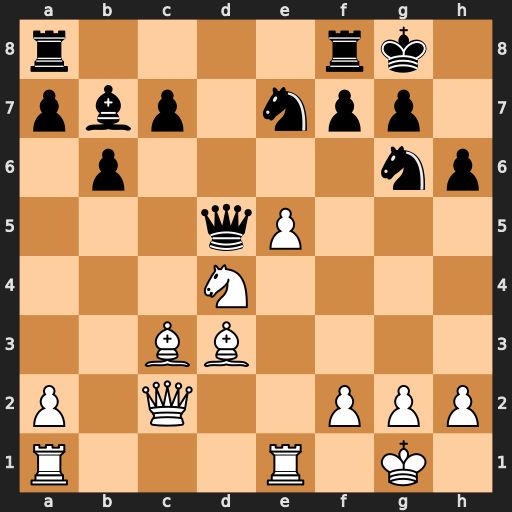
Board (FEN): r4rk1/pbp1npp1/1p4np/3qP3/3N4/2BB4/P1Q2PPP/R3R1K1
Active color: w
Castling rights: -
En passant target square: -
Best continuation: Be4 Qd7 Bxb7